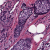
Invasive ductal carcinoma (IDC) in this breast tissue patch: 1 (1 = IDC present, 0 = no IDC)